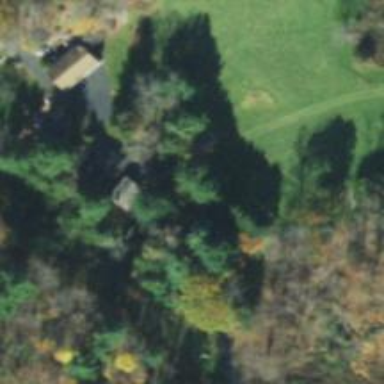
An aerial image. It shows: Driveway.